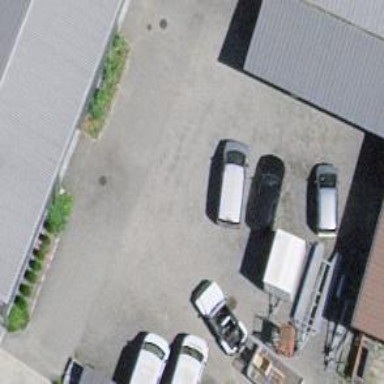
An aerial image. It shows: Car shop.